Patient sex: M
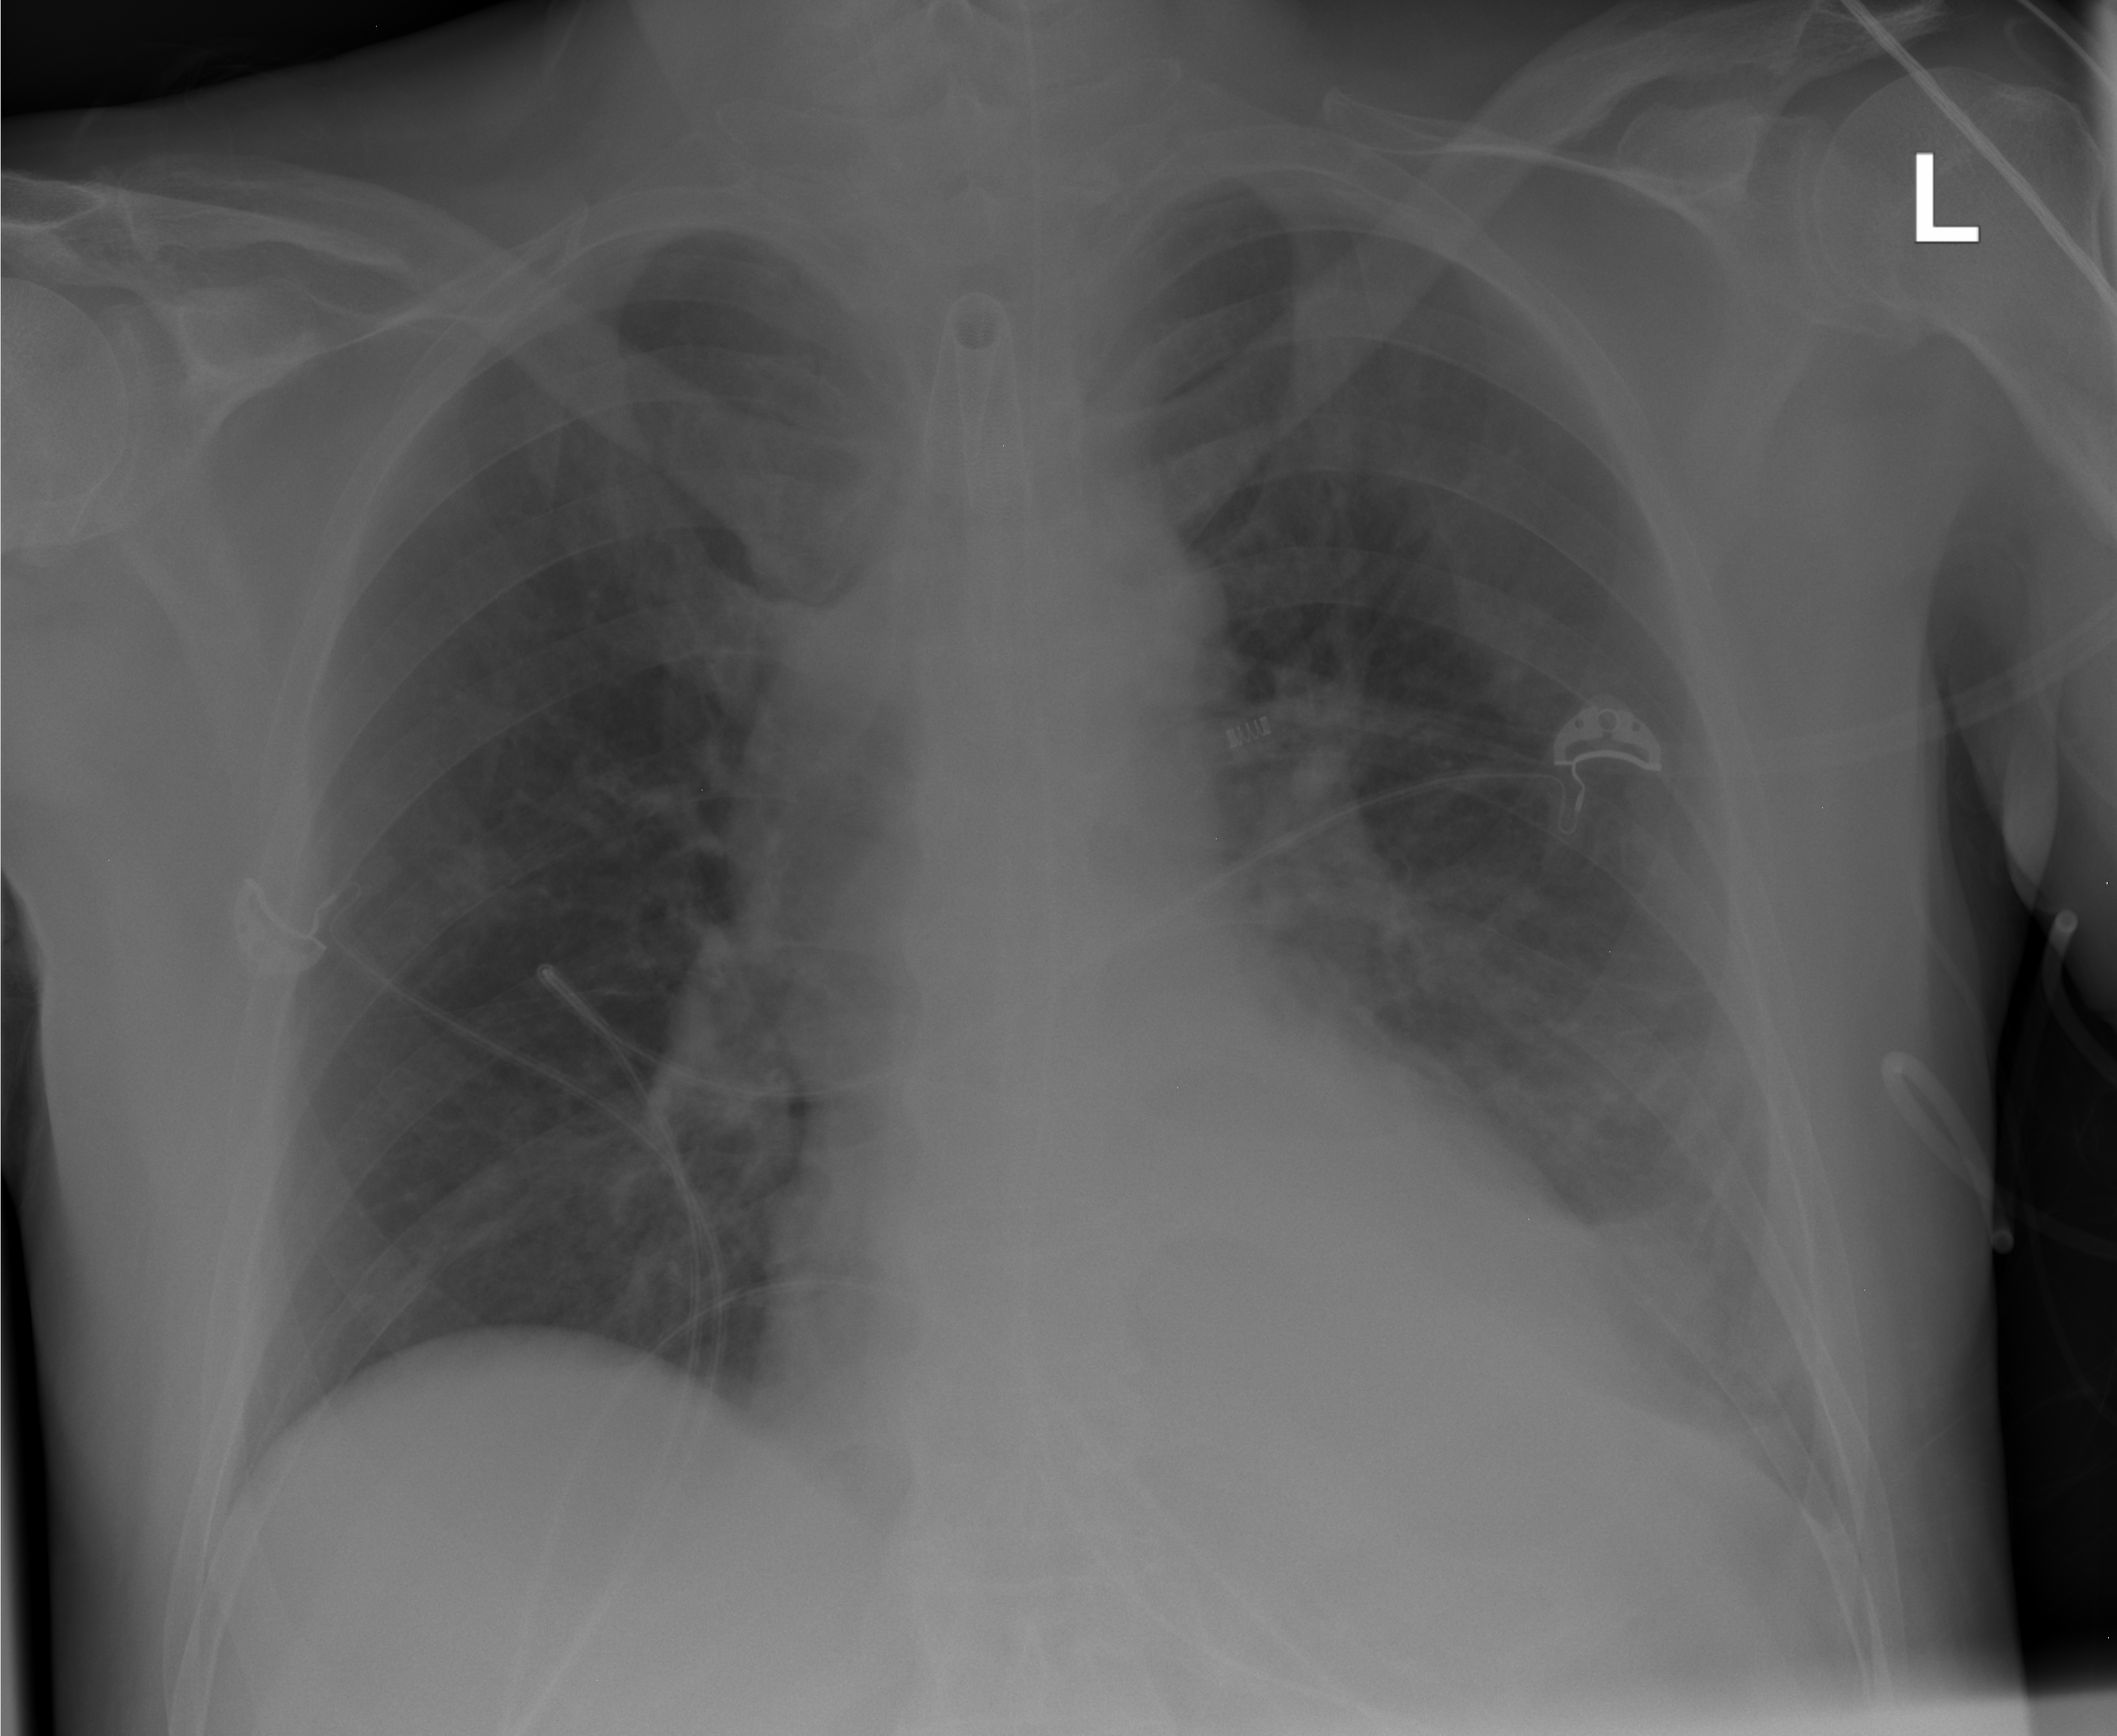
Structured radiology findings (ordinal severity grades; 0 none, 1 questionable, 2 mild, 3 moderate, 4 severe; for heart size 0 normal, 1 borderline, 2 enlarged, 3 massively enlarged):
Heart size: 0
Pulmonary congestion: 0
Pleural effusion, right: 0
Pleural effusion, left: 2
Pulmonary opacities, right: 0
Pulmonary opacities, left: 0
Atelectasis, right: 0
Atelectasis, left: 2